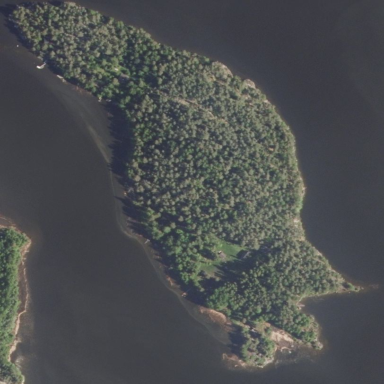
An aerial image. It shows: Island covered with woodland.